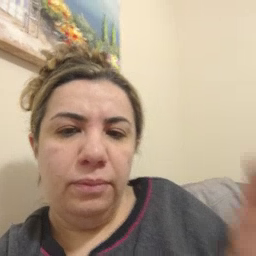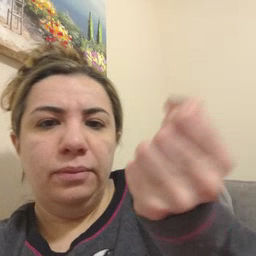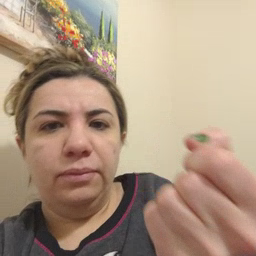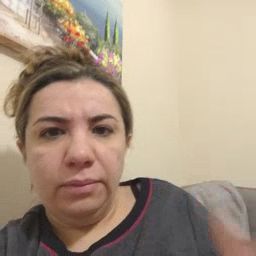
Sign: drawer